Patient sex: M
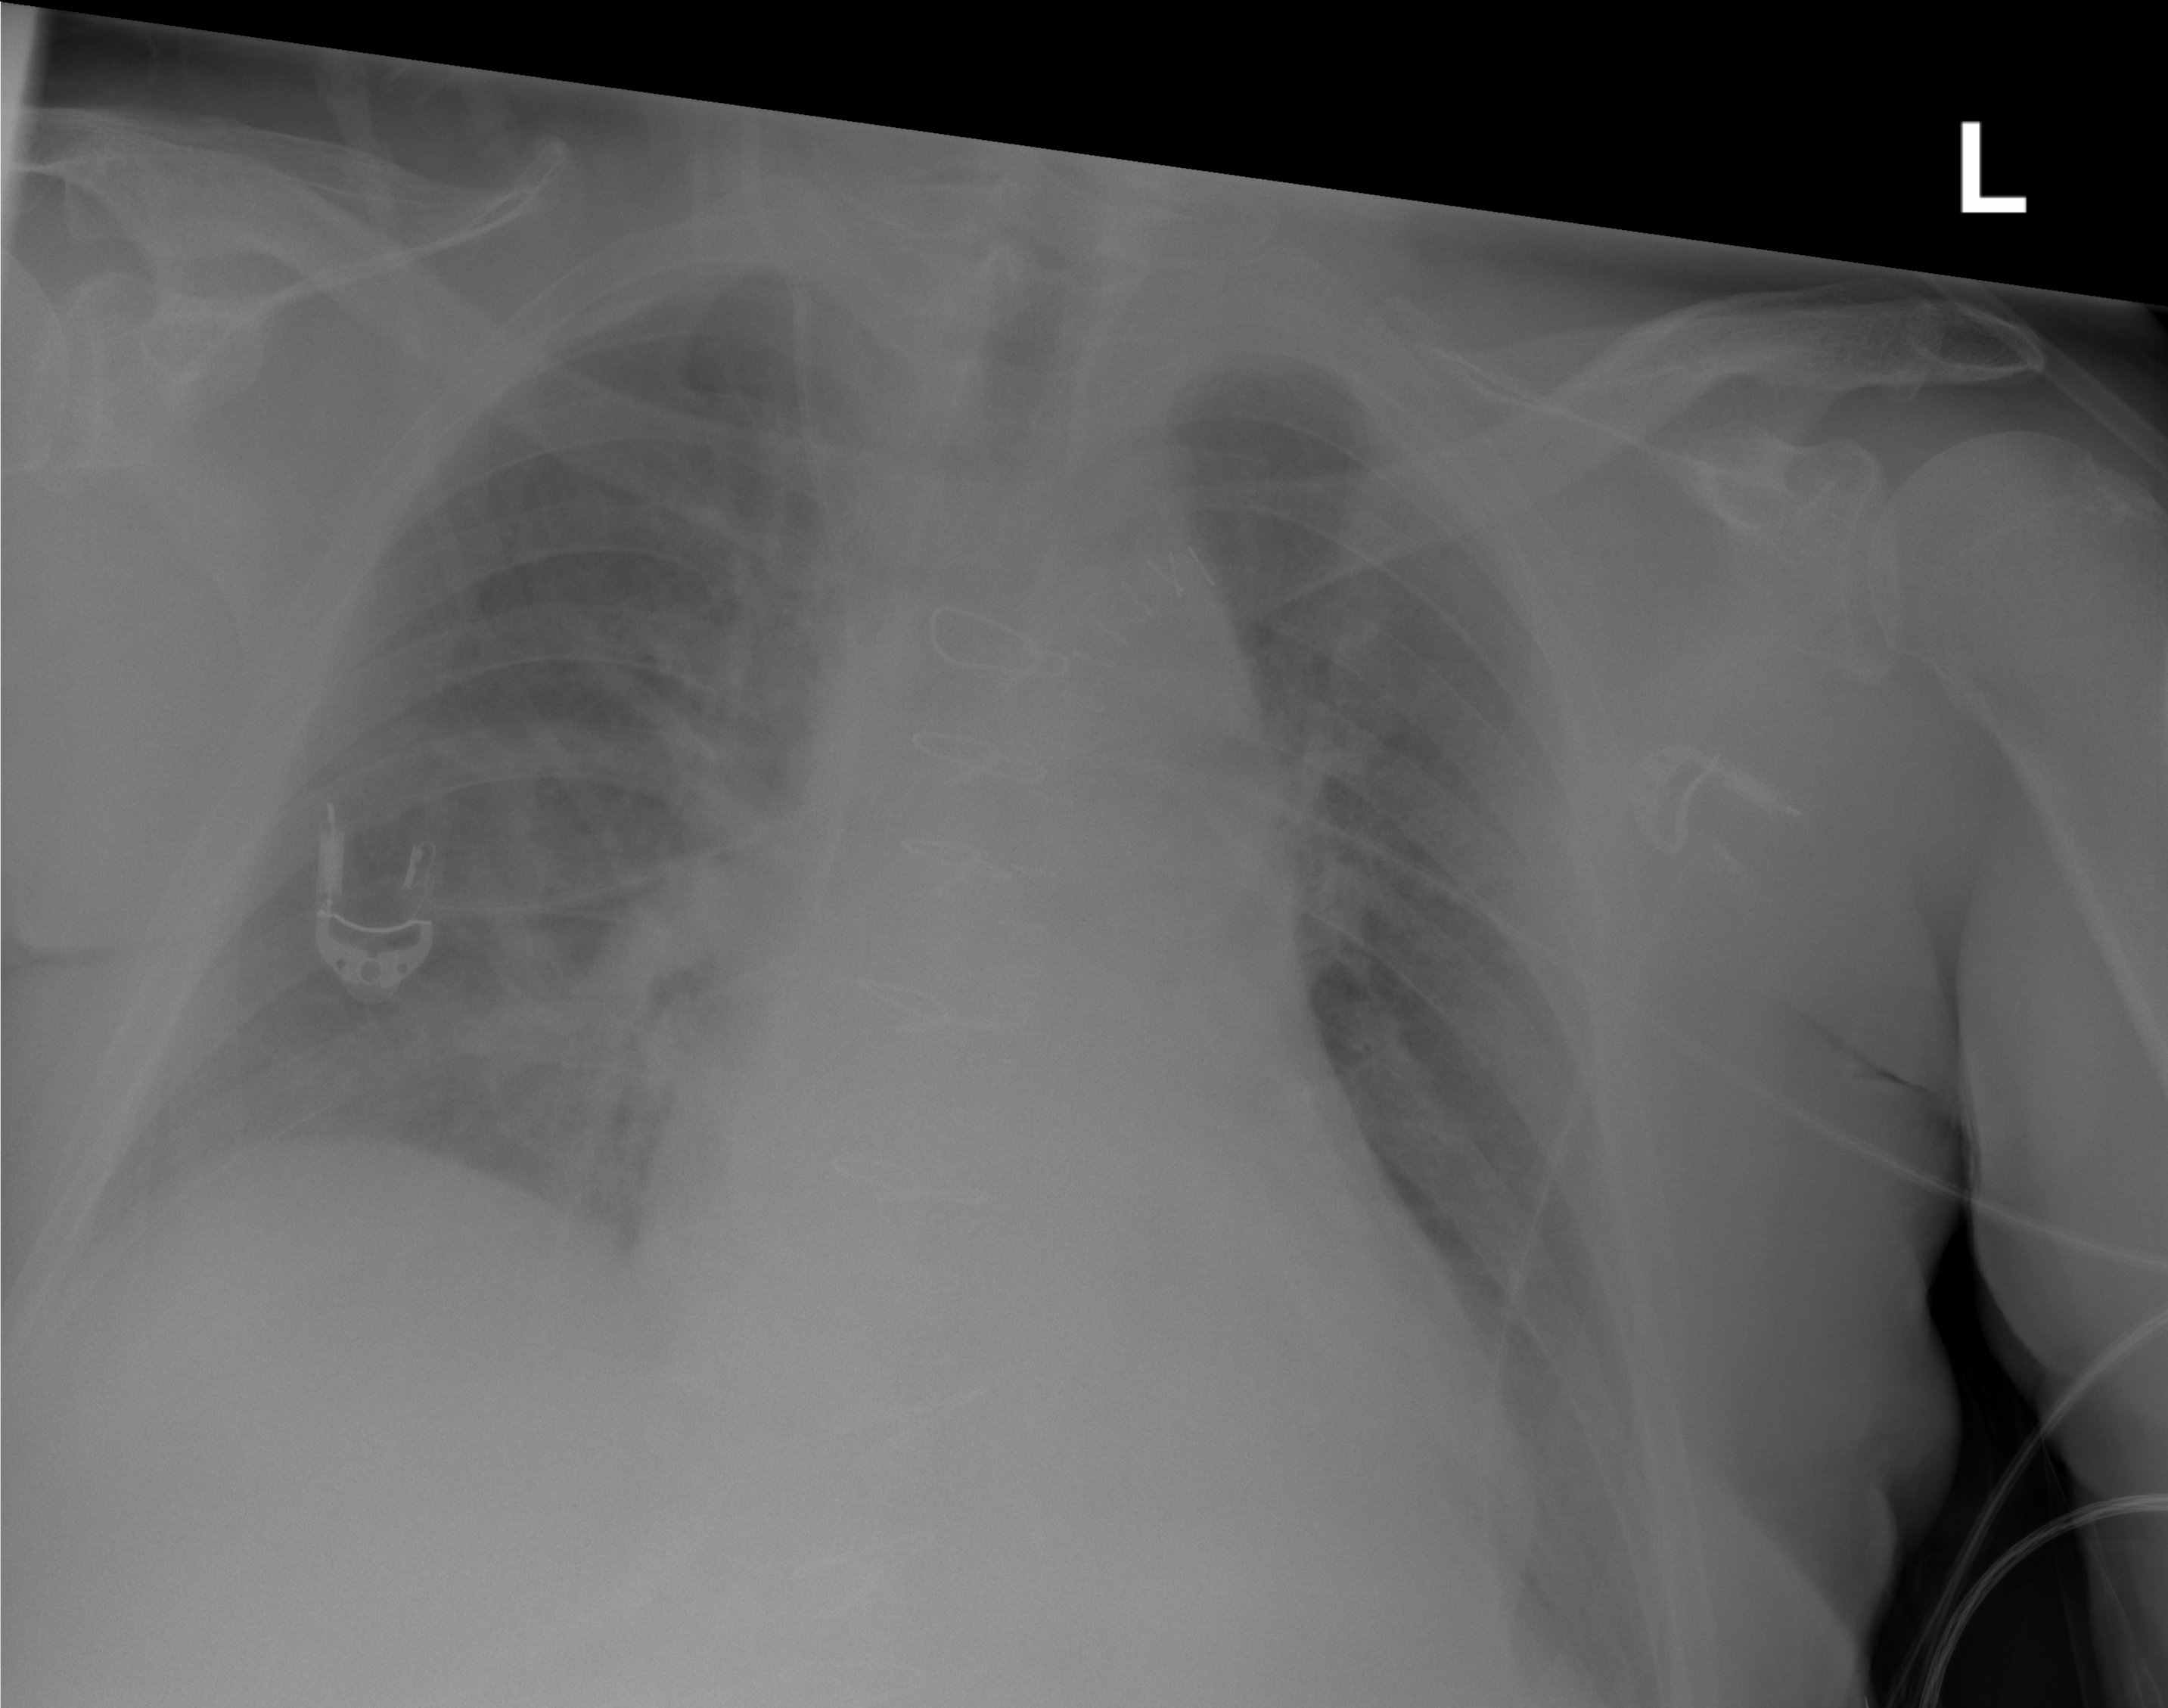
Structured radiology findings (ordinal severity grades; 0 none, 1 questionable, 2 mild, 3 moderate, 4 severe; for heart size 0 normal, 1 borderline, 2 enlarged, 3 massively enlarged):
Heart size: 2
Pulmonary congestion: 2
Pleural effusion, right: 2
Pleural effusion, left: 2
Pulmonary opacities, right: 2
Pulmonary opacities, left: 2
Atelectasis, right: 2
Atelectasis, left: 1